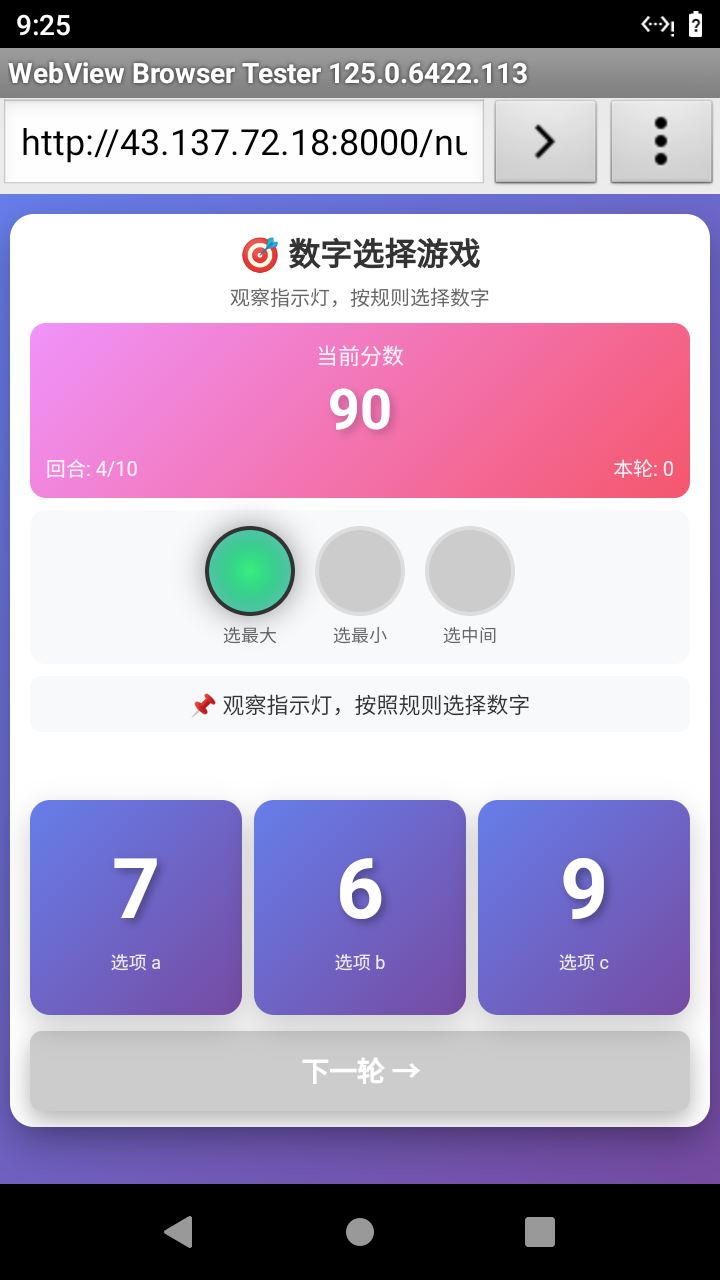

Select the correct number based on the traffic light color.
Answer: 2